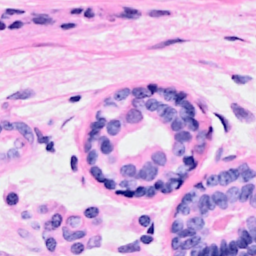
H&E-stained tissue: Breast